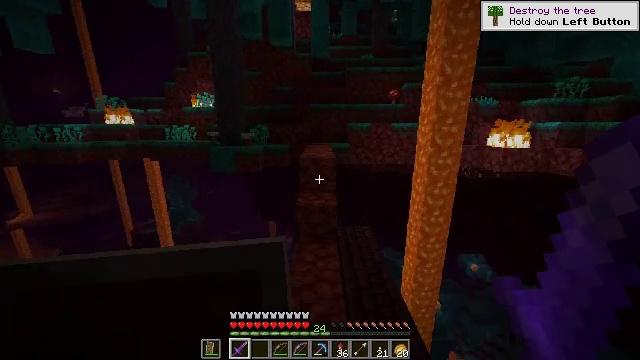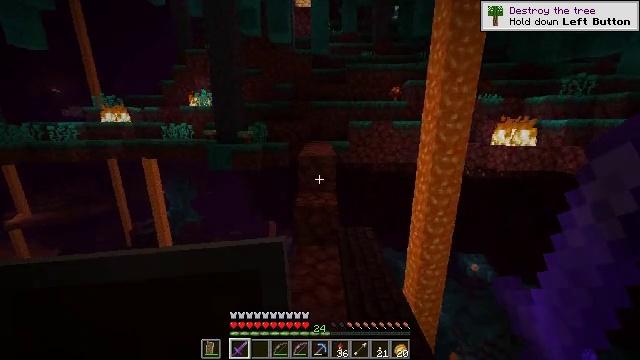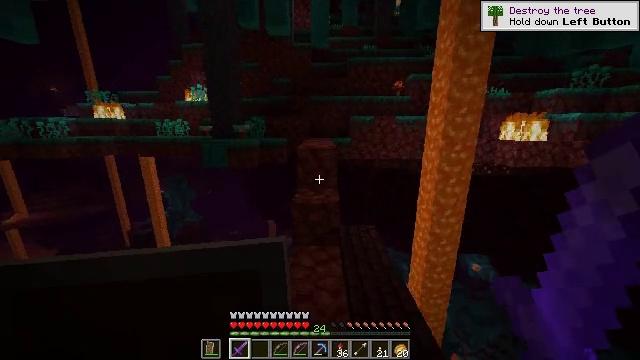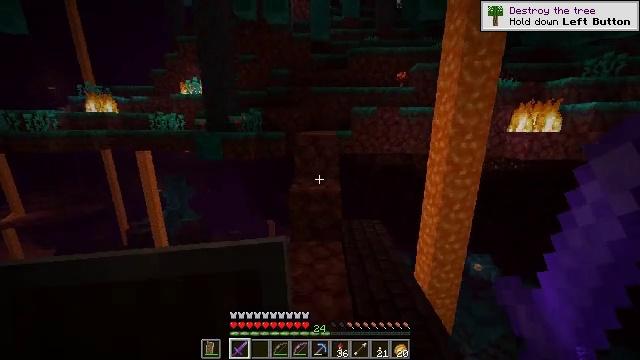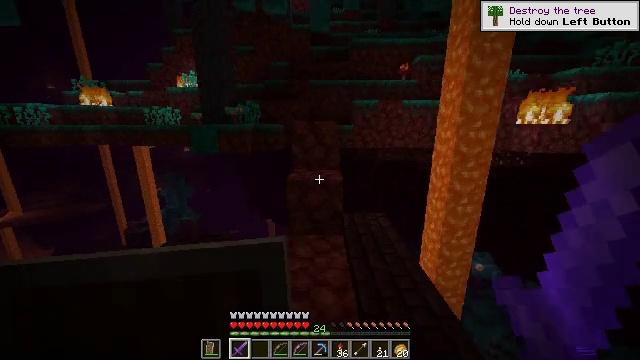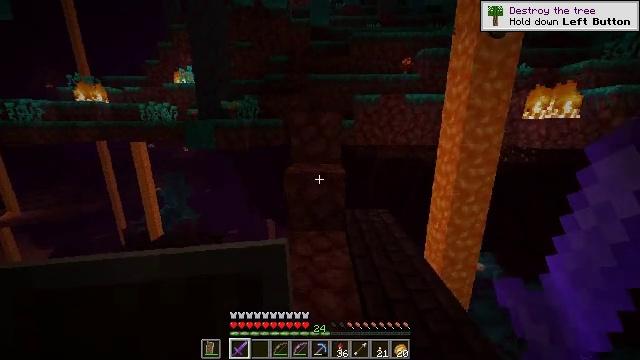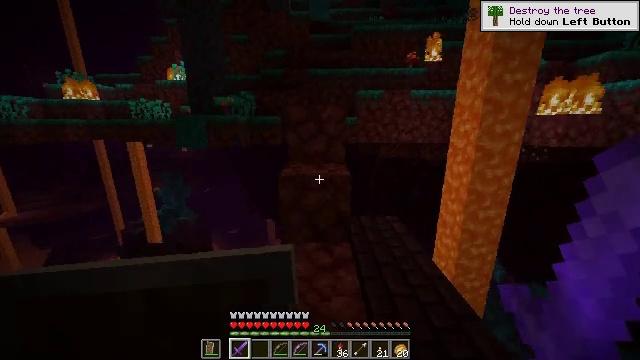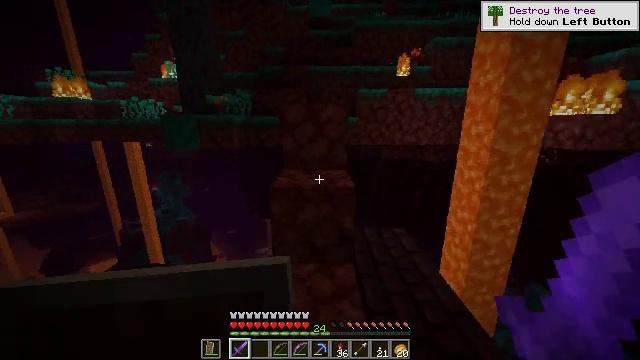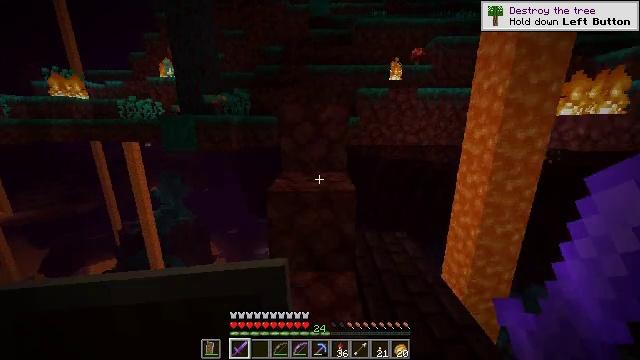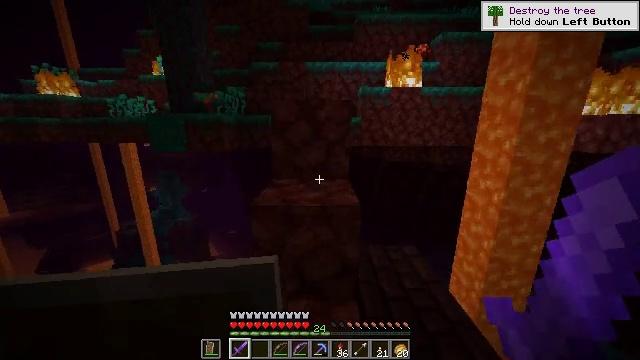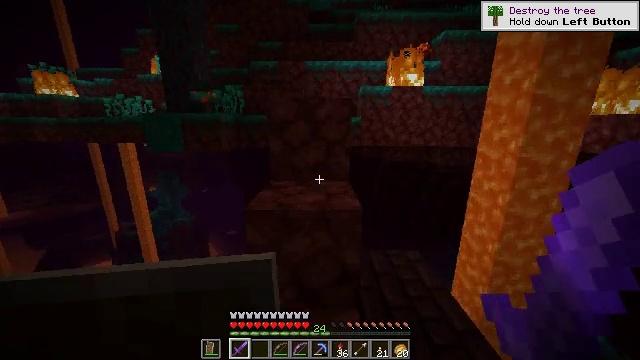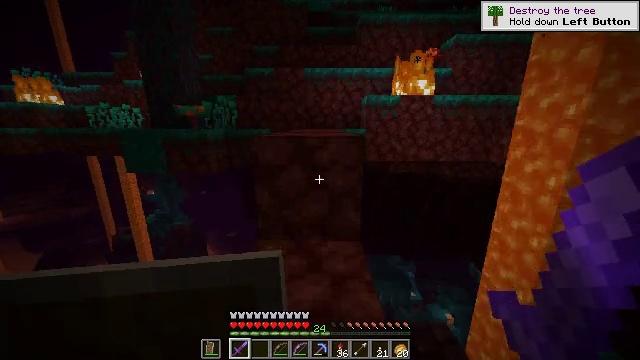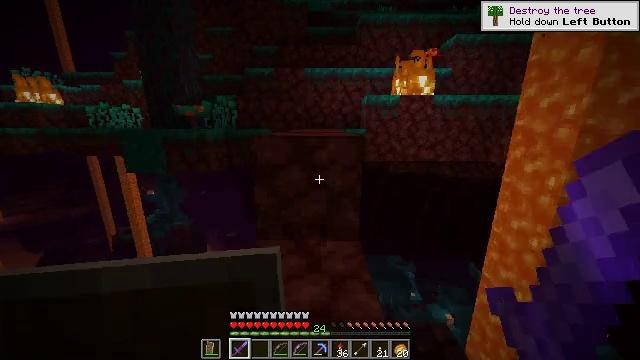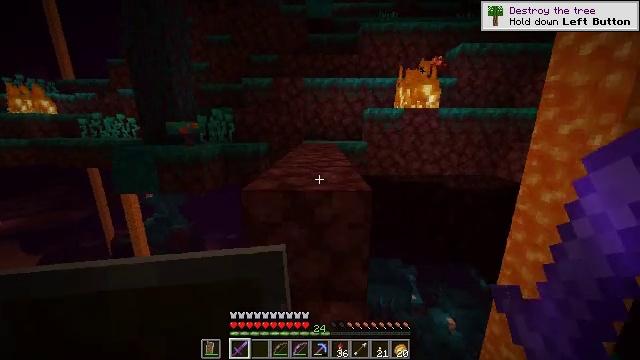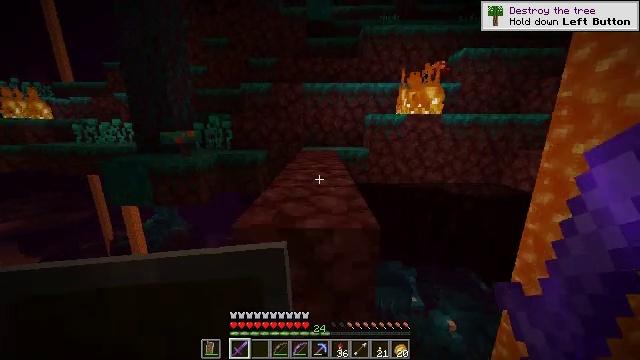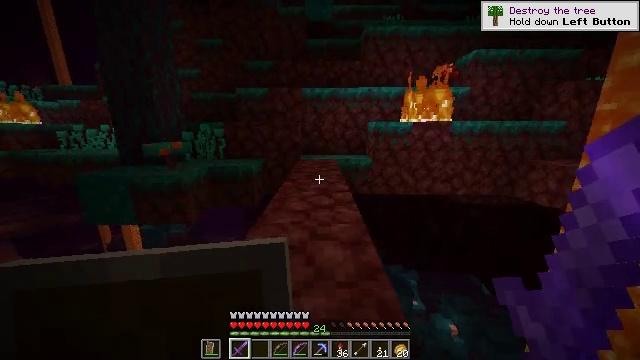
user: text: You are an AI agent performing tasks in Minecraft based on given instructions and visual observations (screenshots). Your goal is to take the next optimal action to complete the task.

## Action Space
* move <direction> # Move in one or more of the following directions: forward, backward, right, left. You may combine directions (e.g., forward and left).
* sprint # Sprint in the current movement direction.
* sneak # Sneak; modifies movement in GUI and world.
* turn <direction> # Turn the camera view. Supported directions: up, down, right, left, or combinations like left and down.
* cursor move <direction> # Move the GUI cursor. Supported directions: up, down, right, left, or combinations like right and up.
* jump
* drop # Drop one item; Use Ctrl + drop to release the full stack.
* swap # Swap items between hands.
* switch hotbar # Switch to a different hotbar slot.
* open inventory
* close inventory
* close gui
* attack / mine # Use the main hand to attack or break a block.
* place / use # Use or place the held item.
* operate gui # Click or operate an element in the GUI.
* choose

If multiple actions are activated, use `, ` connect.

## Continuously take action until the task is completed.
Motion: motion action
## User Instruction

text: Put out the fire.
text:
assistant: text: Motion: move forward
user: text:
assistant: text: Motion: move forward
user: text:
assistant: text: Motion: move forward
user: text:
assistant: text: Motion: move forward
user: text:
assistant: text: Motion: move forward
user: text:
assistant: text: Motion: move forward
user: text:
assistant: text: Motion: move forward
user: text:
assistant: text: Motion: move forward
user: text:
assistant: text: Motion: move forward
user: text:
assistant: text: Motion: move forward
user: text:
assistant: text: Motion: move forward, jump
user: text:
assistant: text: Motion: move forward, jump
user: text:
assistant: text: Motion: move forward, jump
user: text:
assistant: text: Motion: move forward, jump
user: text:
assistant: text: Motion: move forward
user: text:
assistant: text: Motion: move forward
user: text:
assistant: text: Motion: move forward
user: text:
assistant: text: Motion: move forward
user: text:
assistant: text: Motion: move forward
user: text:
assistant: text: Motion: move forward
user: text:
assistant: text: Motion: move forward, jump
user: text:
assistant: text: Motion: move forward, jump
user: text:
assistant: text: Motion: move forward, jump
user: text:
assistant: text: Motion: move forward, jump
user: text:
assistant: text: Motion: move forward
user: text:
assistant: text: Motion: move forward
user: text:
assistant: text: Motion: move forward
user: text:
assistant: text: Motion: move forward
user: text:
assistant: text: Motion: move forward
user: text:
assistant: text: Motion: move forward